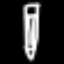
Label: pencil